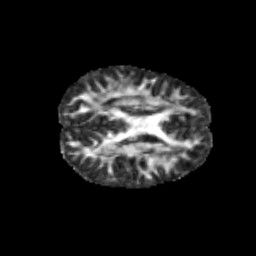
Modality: FA
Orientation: axial
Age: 10
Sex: male
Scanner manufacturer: siemens
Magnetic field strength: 3 T
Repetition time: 3.8 s
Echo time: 0.07 s